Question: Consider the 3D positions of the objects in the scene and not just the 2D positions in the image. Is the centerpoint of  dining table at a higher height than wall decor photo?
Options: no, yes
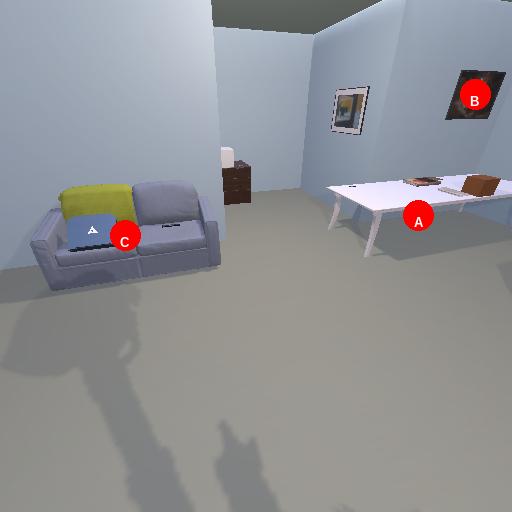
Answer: no